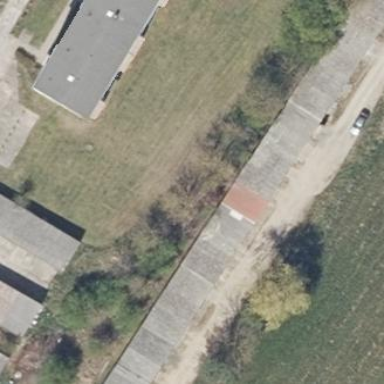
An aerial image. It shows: Group of garages.